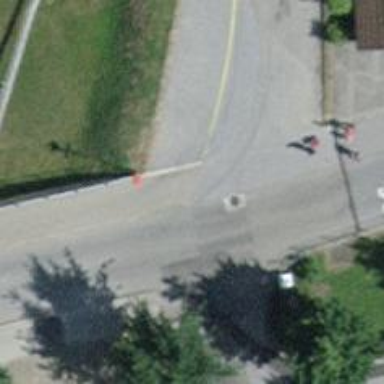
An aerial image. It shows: Uncontrolled zebra crossing on the road.